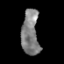
Tissue: prostate
Cell type: T cells
Senescence score: 0.2624
Nuclear area (px): 762
Mean DAPI intensity: 129.215